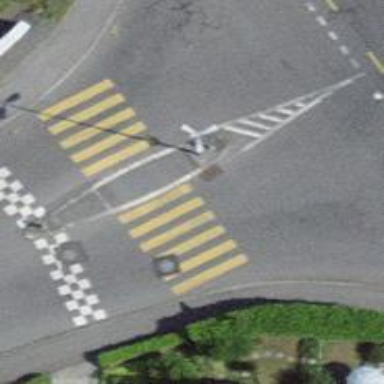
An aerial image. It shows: Kerb barrier.